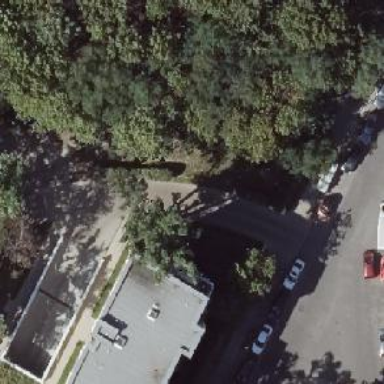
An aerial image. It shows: Driveway.